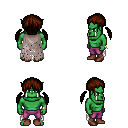
a pixel art fantasy rpg character, male body template, orc, green skin, gray tattered cape, magenta pants, brown twin-tailed hairstyle, bracelets, brown shoes, four views (front, back, left, right), 2x2 character sprite sheet, small pixel art, hard edges, no anti-aliasing